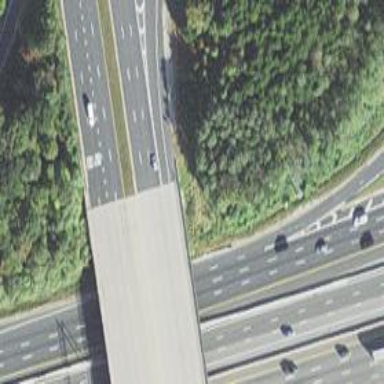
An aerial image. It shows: Motorway junction.